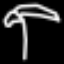
Label: palm tree